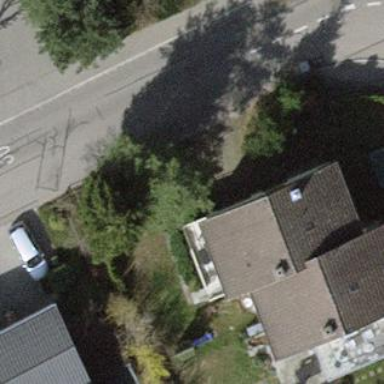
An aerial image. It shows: Terrace building.